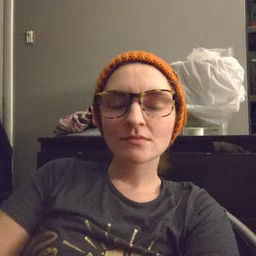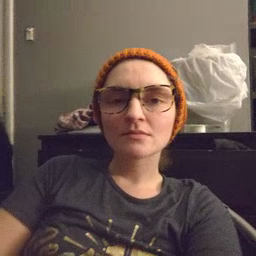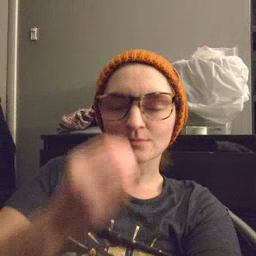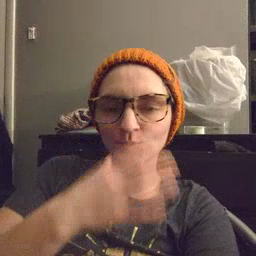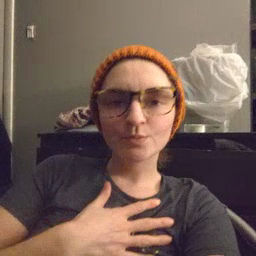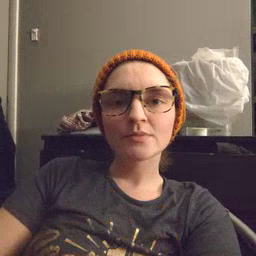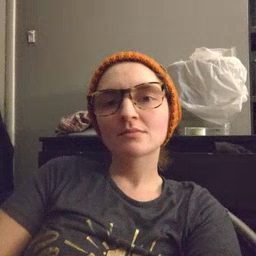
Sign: pajamas